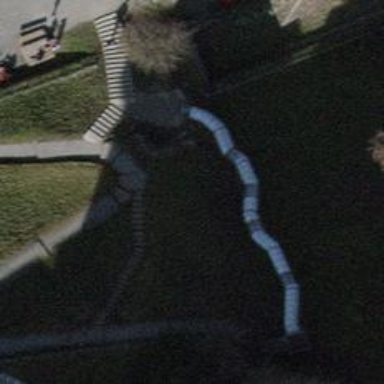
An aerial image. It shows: Playground featuring slide.